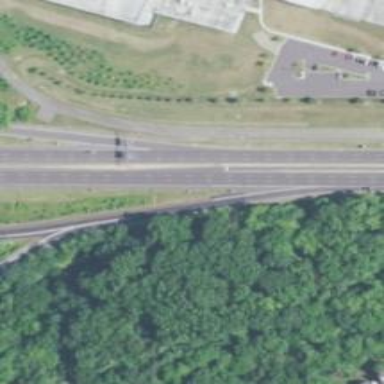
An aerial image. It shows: Trunk link highway.